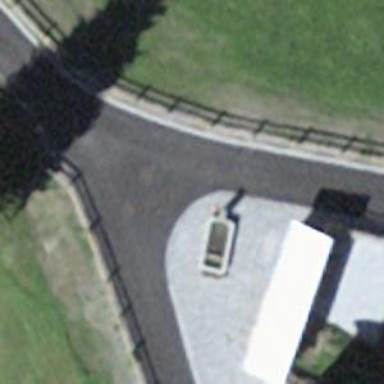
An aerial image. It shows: Fountain.